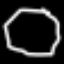
Label: octagon